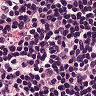
Metastatic tissue present: no